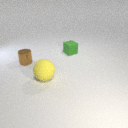
small green rubber cube behind small brown metal cylinder